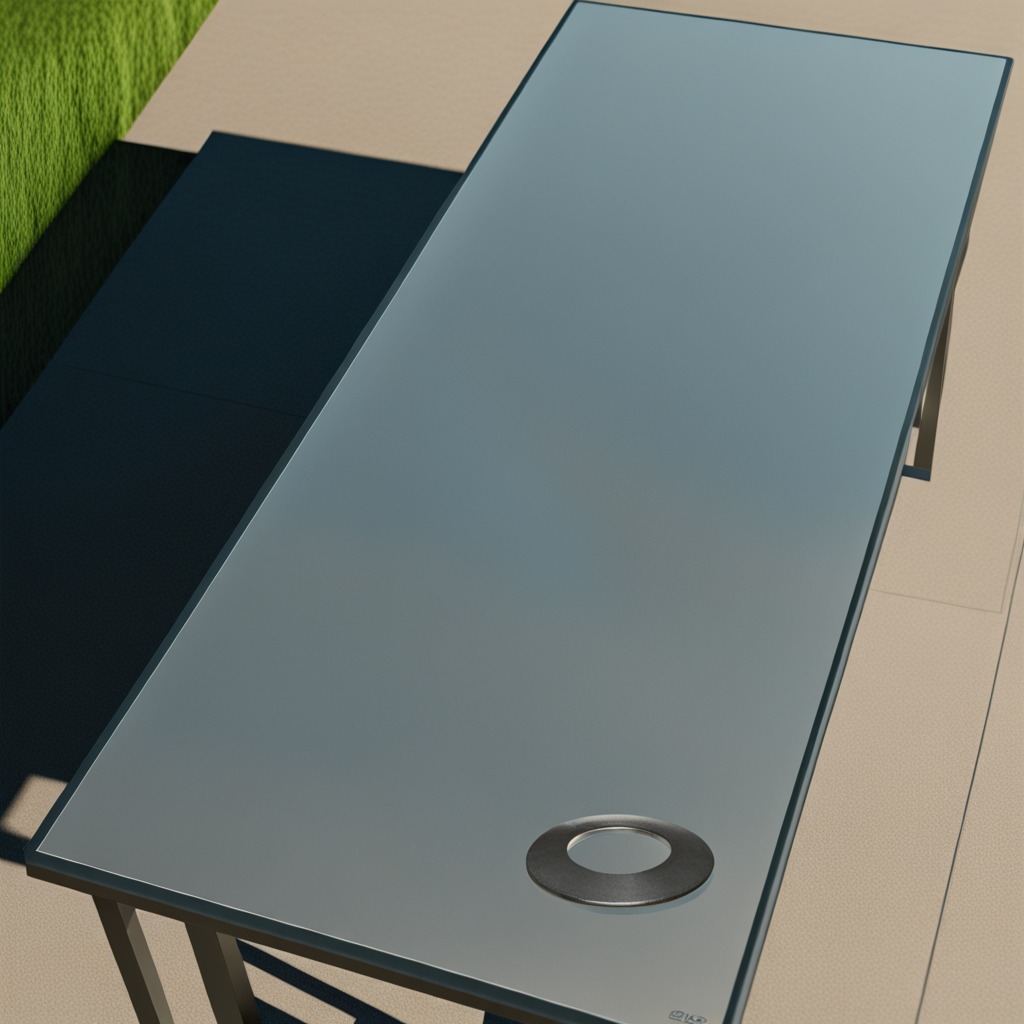
A flat metal washer is lying on the textured surface.